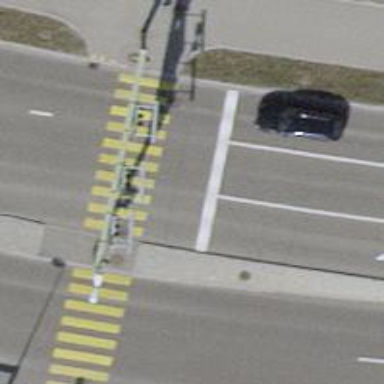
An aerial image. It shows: Crossing with traffic signals.